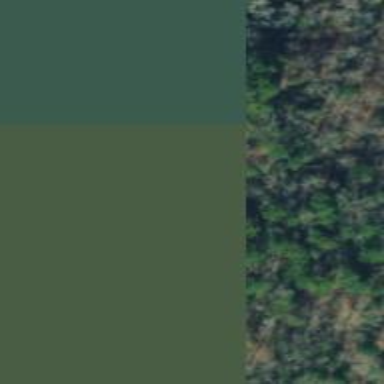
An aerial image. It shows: Mixed woodland area with variety of leaf types and cycles.